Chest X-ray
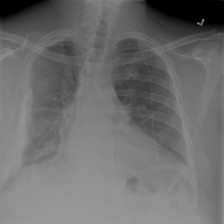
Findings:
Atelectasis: negative
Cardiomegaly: negative
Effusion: negative
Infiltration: negative
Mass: negative
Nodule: negative
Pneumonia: negative
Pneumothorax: negative
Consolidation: negative
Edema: negative
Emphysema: negative
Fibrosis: negative
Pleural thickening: negative
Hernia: negative